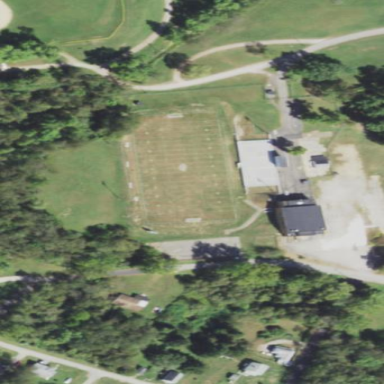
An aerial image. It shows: American football pitch.